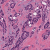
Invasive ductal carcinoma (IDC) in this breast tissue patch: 1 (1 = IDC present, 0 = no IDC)